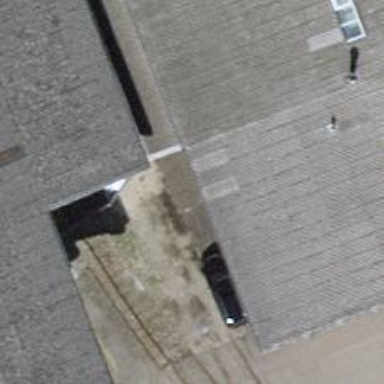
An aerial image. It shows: Railway buffer stop.